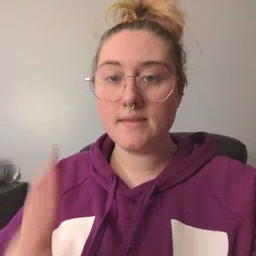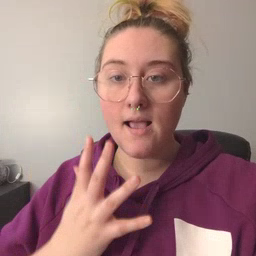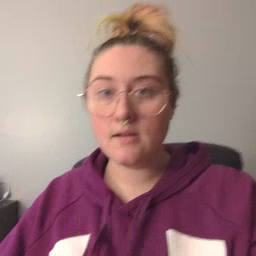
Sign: sad